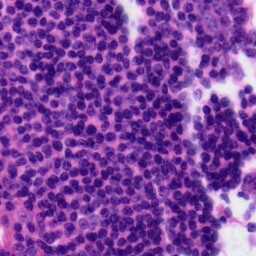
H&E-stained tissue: Tonsil